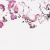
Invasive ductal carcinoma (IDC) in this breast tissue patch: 0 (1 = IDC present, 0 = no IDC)